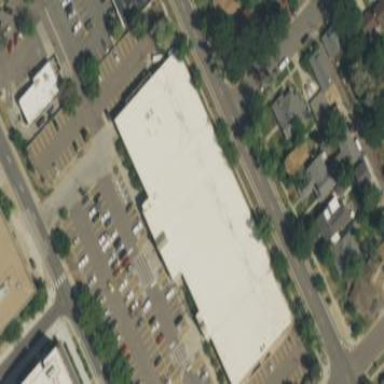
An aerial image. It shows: Retail building housing supermarket.